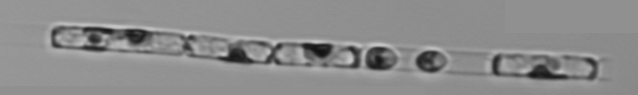
Label: Guinardia_delicatula_TAG_internal_parasite